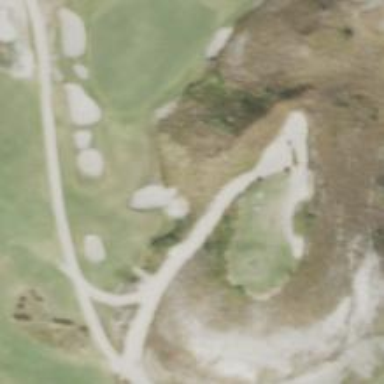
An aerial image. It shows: Path for both road and golf.